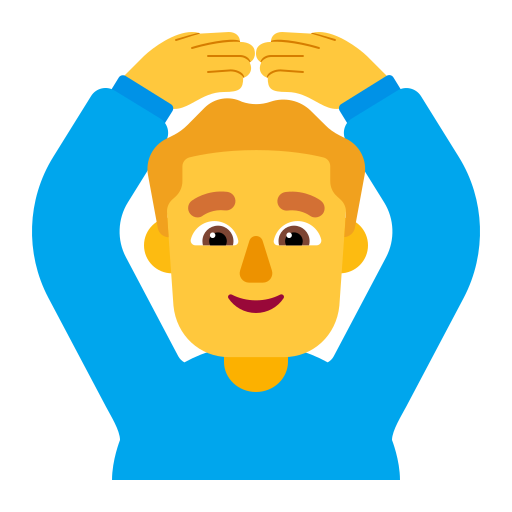
man gesturing ok flat default